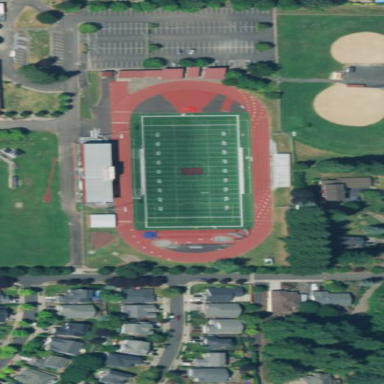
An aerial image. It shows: American football pitch with artificial turf.